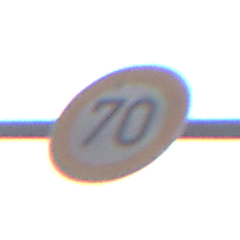
Verkehrszeichen: Geschwindigkeit70
Umgebung: Outdoor, Urban
Tageszeit: Midday
Wetter: Overcast
Licht: Natural
Jahreszeit: NotSpecified
Kontrast: LowContrast